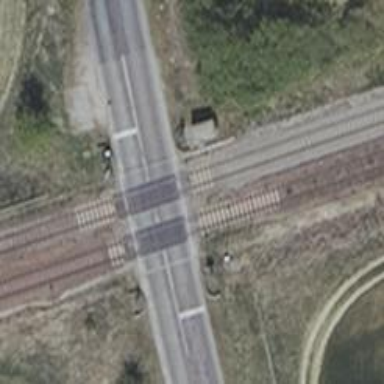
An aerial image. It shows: Railway signal.